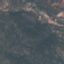
Land use / land cover class: HerbaceousVegetation